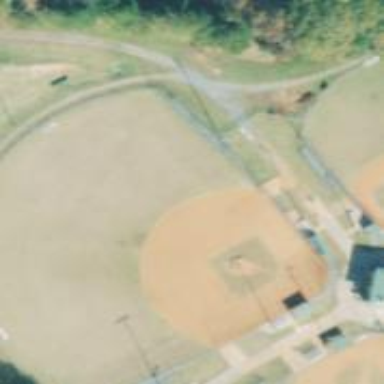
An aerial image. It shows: Baseball pitch for leisure land activities.